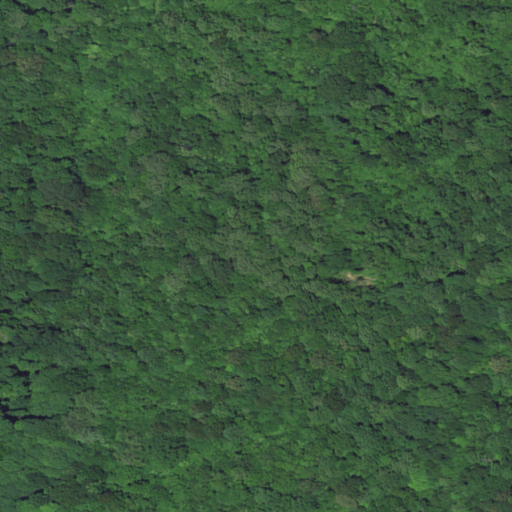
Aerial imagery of mountains in Indiana named Foote Pond Hills containing only deciduous forest